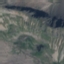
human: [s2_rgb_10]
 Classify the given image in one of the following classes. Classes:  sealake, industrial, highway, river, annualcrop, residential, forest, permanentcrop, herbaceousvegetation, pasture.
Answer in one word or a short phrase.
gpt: HerbaceousVegetation